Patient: sex F, age 60
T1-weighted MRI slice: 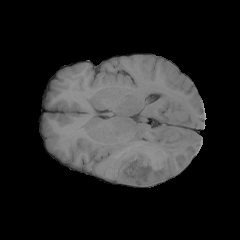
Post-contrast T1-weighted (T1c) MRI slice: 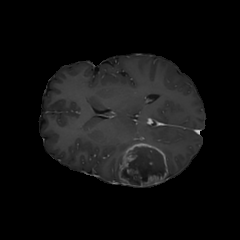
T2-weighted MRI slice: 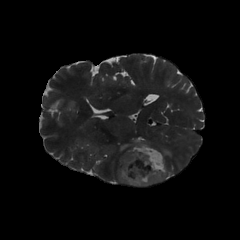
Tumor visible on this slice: yes
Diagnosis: Glioblastoma, IDH-wildtype
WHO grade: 4